Question: I am looking a multi columns combo box by using HTML + JavaScript only. Is there any example or library available? As I came across some solution, they are in ASP.NET, but not pure HTML + JavaScript.
Here is an example but it is implemented using Java Swing.

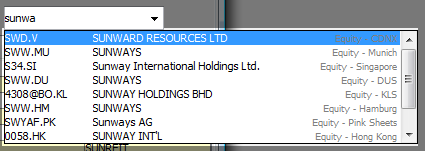
Answer: If jQuery is an option, here's a plugin that looks like it can deliver this:
<URL>